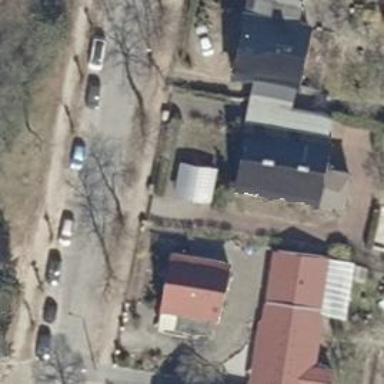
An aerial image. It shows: Driveway leading to service road.